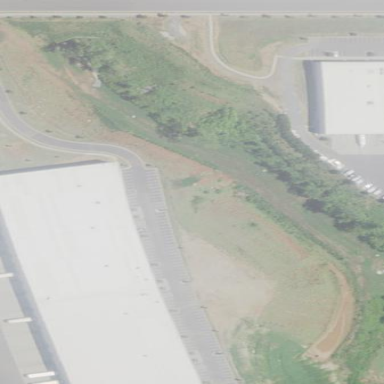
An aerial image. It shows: Warehouse.